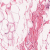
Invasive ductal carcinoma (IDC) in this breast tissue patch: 0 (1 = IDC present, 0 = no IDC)